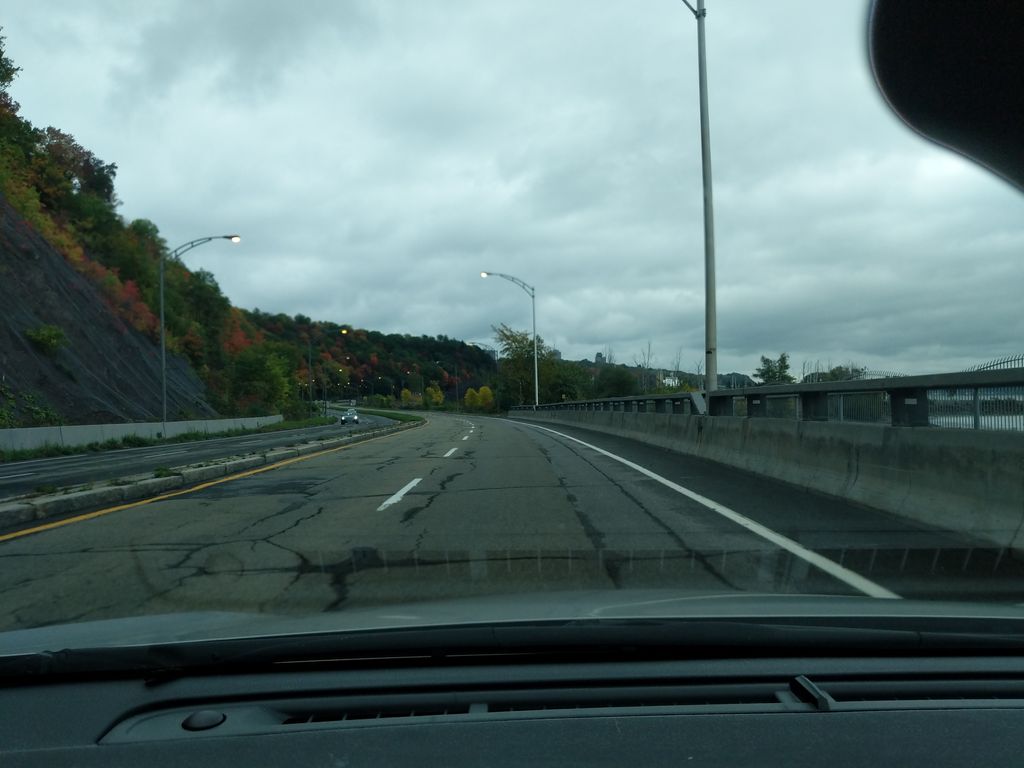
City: quebec_city